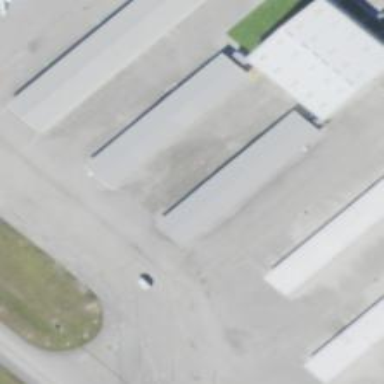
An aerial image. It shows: Building that is hangar at the airport.